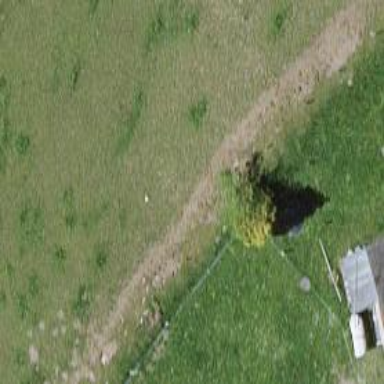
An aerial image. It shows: Dry stone wall barrier.